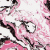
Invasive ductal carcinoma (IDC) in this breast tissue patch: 0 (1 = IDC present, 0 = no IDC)